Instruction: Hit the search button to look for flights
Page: home
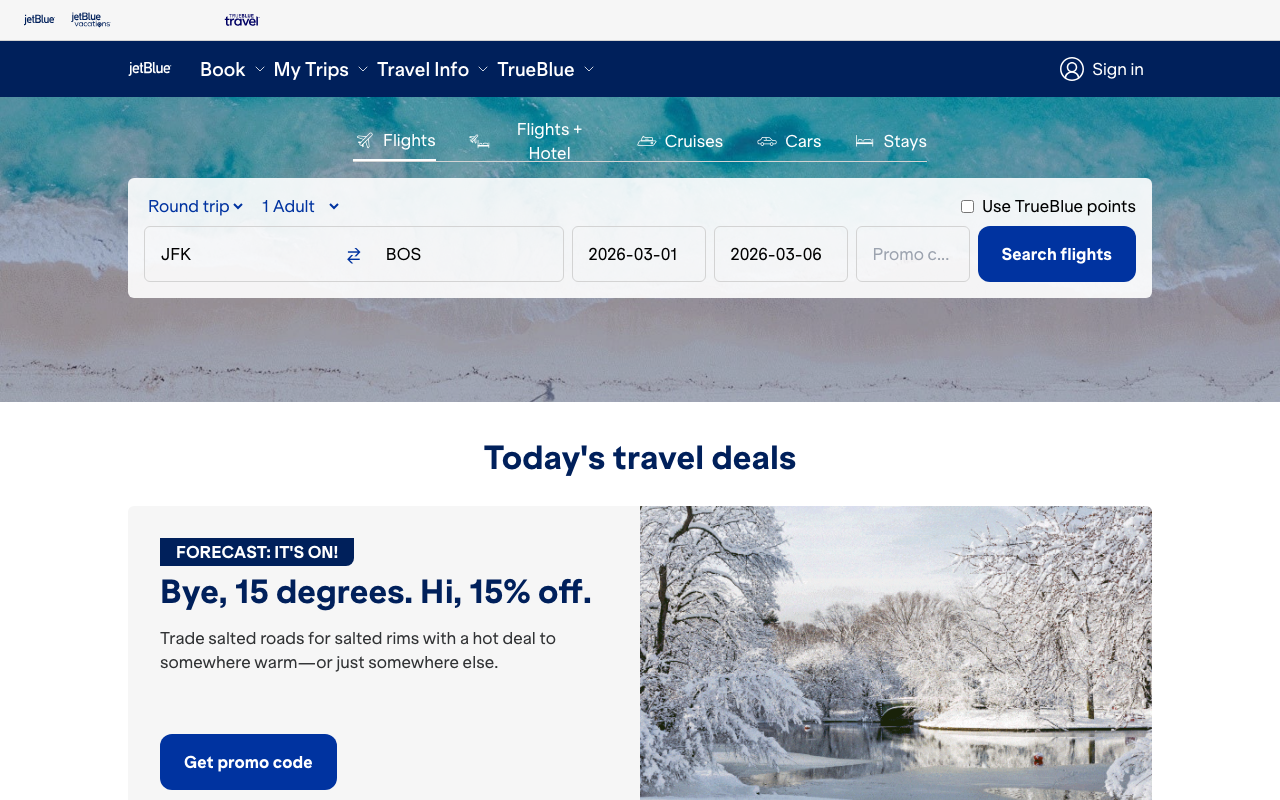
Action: click